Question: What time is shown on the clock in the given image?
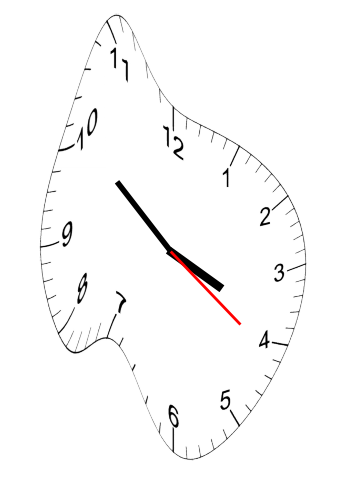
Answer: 03:51:21